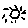
Label: sun